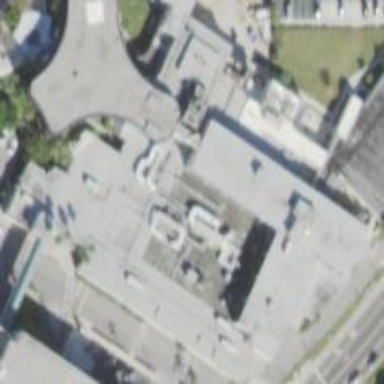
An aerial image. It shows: Hospital building.